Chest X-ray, AP view. Patient: 79 years old, sex F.
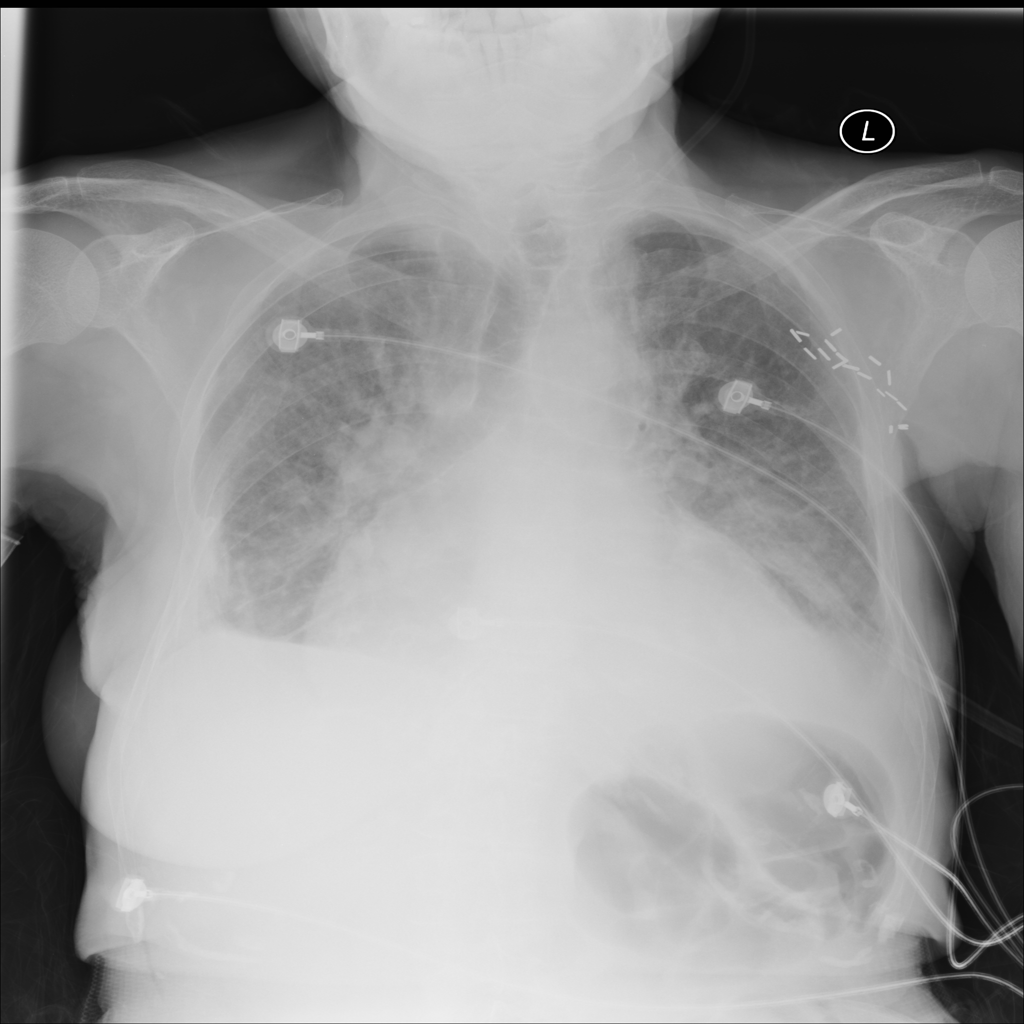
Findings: No Finding